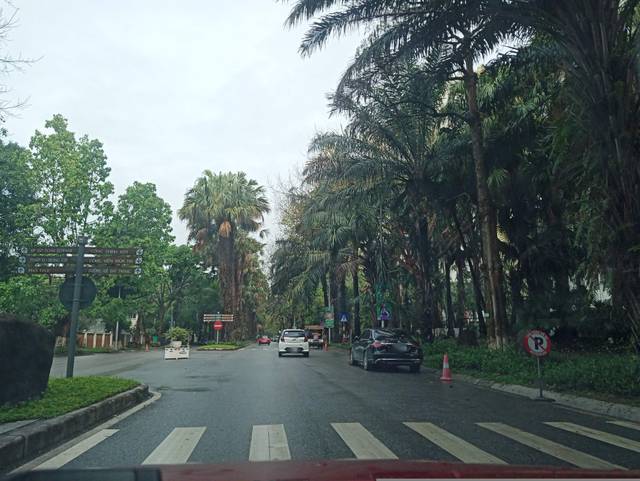
Region: Vietnam
Coordinates: 20.972, 105.928